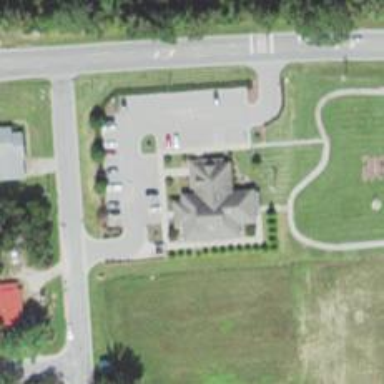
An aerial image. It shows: Healthcare clinic is depicted in the image.